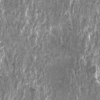
Label: not_dusty